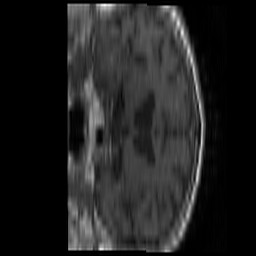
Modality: T1w
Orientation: coronal
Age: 77
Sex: male
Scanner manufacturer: philips
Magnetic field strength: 1.5 T
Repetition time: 0.4 s
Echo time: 0.0074 s